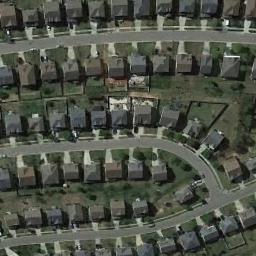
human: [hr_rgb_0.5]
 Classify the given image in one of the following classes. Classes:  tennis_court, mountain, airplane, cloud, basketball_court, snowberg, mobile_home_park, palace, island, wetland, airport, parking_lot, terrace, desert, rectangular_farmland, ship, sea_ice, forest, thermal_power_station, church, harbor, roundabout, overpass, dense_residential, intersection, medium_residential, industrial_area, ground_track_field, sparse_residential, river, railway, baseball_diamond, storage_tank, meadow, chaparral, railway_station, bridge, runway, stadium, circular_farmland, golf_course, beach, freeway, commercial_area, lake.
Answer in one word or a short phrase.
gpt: dense_residential